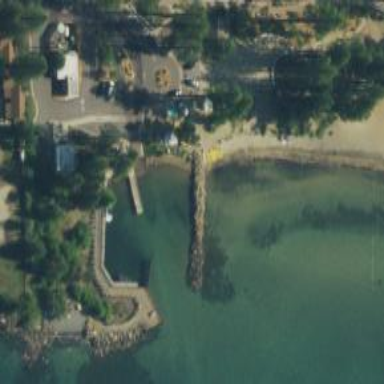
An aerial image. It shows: Breakwater structure.